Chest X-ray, PA view. Patient: 68 years old, sex M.
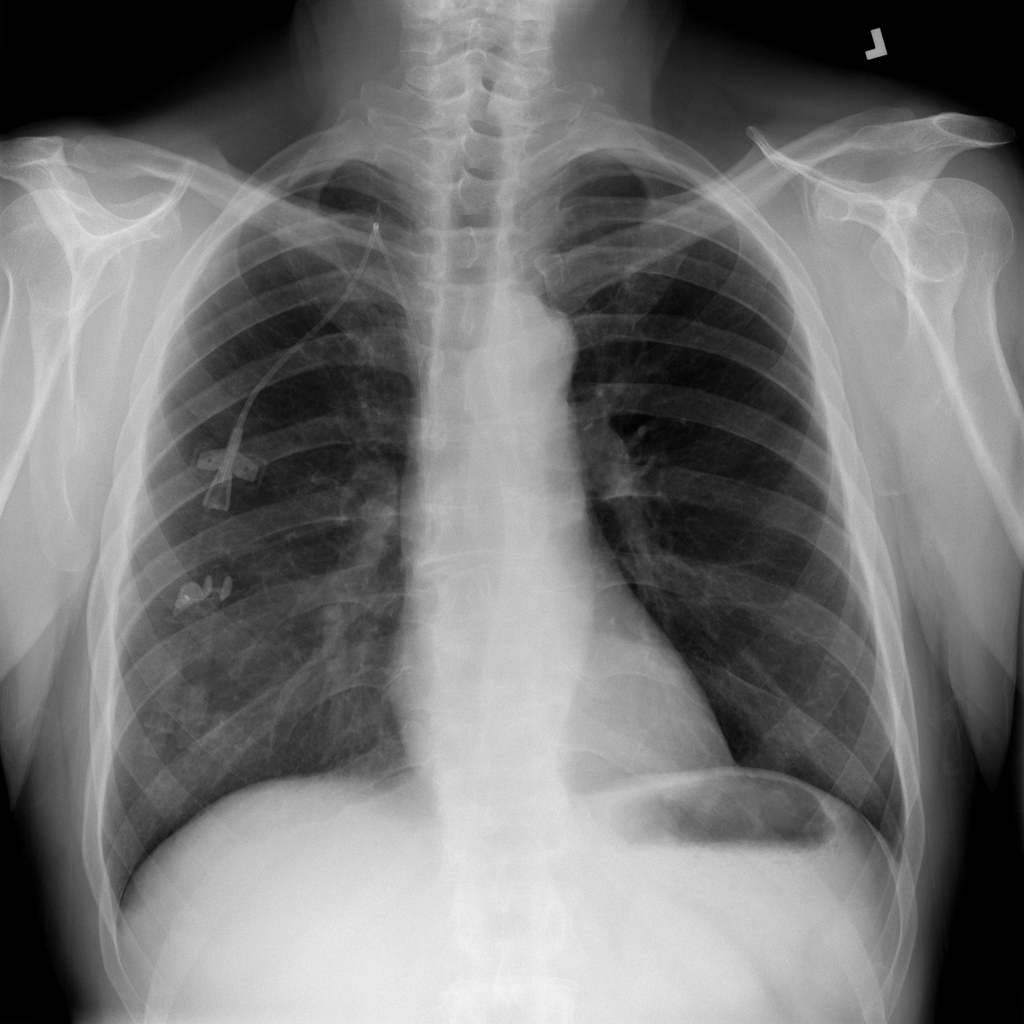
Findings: Infiltration